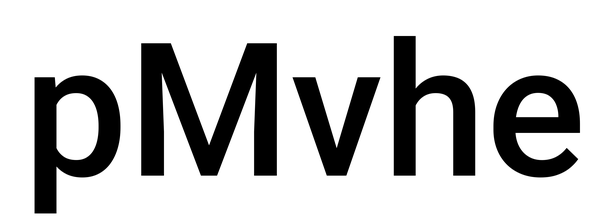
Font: Roboto_Medium